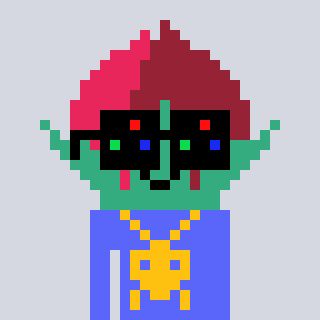
a pixel art character with square black sunglasses, a rosebud-shaped head and a purple-colored body on a cool background